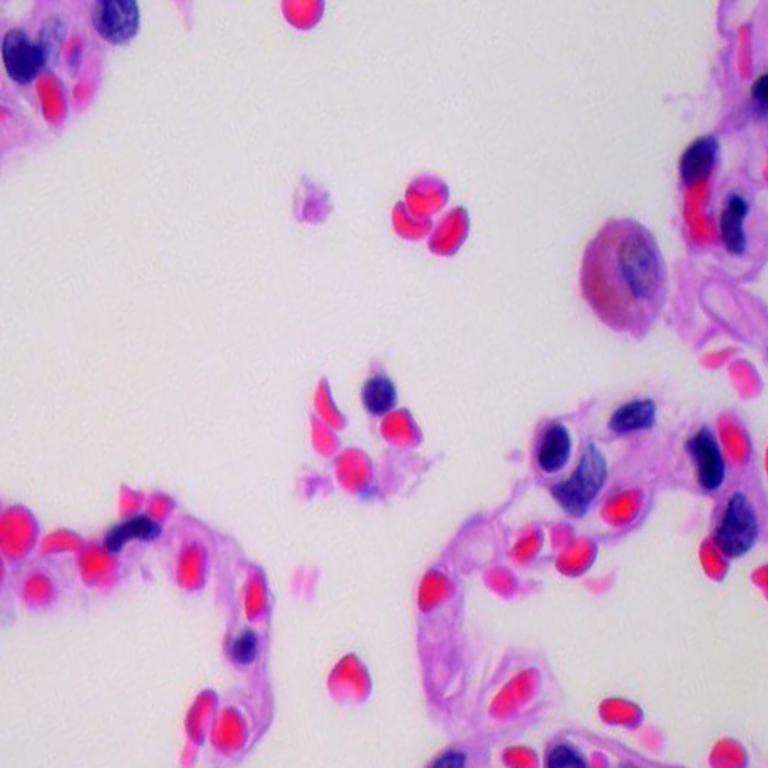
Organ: lung
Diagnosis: benign